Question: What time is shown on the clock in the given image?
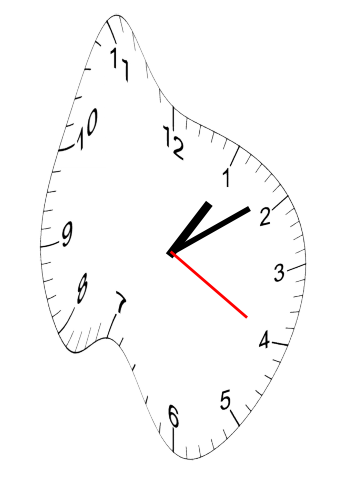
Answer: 01:09:20